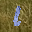
Label: 1